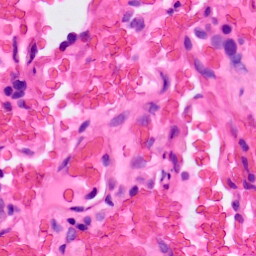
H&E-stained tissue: Lung